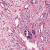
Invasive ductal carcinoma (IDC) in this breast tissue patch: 1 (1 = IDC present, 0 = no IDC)